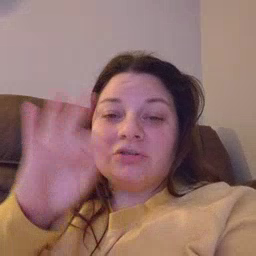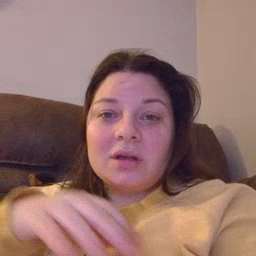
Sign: frenchfries